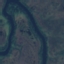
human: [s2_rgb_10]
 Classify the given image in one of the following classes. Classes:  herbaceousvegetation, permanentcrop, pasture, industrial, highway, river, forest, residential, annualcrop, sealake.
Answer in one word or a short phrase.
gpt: River